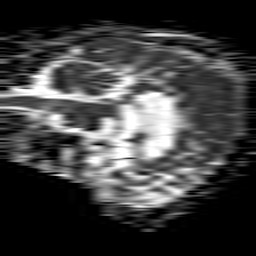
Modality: ADC
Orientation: sagittal
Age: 74
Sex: female
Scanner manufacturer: philips
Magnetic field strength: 1.5 T
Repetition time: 4.6 s
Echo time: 0.08631 s